Question: I am trying to determine soft navigation bar through the android program. I didn't find straight way to determine. Is there anyway to find the navigation bar availability.
Soft Navigation bar image is here.

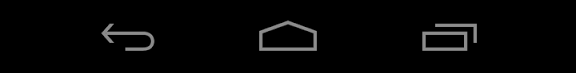
Answer: Following method worked for me and tested in many devices.
'''
public boolean hasNavBar (Resources resources)
{
int id = resources.getIdentifier("config_showNavigationBar", "bool", "android");
return id > 0 && resources.getBoolean(id);
}
'''
Verified this method in real device